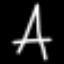
Label: The Eiffel Tower